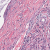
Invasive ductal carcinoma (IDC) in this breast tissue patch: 1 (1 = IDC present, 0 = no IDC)